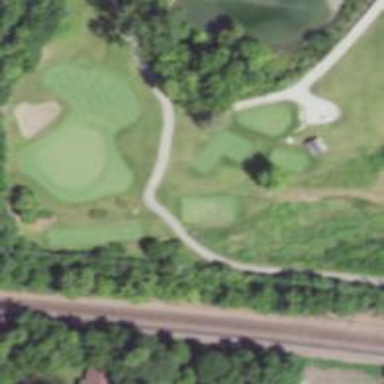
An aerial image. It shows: Golf tee.